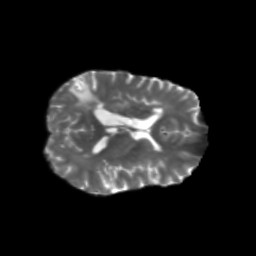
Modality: T2w
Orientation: axial
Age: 50
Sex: female
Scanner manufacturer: siemens
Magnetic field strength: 3 T
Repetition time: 5.25 s
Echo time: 0.08 s